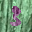
Label: 3